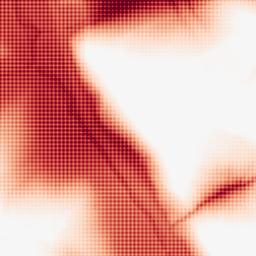
Category: morphological
Decomposition family: tophat
Decomposition parameters: size: 100
mode: black
Upsampling method: sinc_hamming
Upsampling parameters: scale: 4
kernel_size: 4
Upsampling scale: 4